Breast ultrasound image
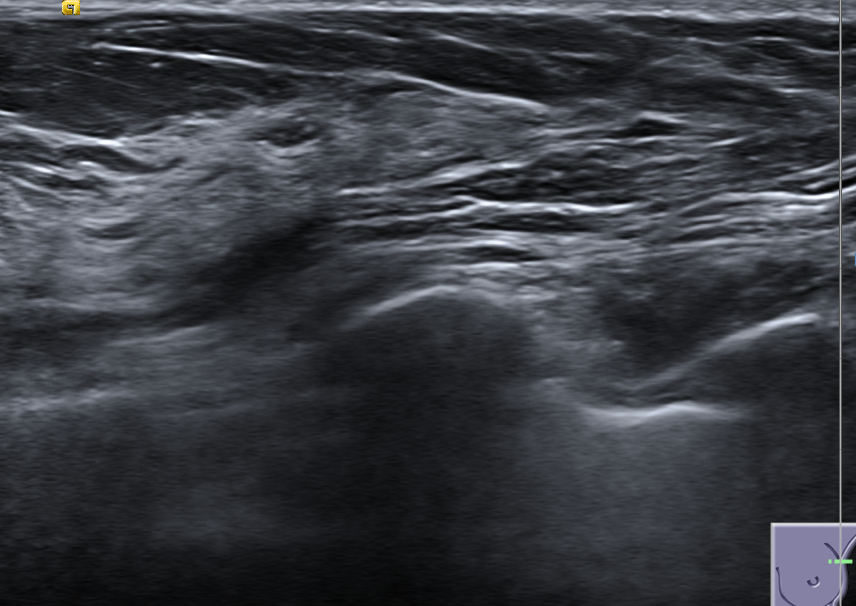
Diagnosis: normal